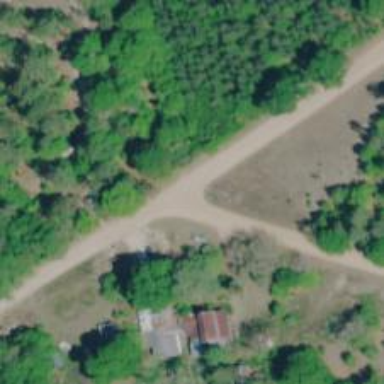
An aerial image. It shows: Residential road.